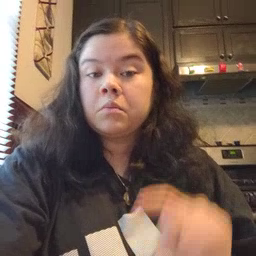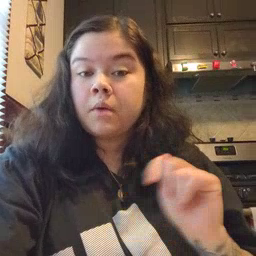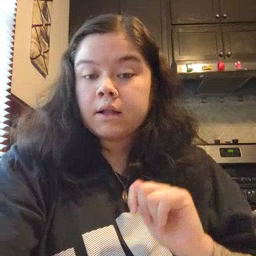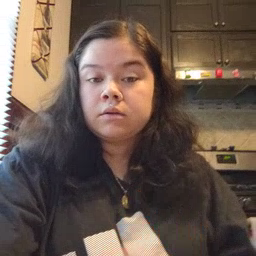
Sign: potty